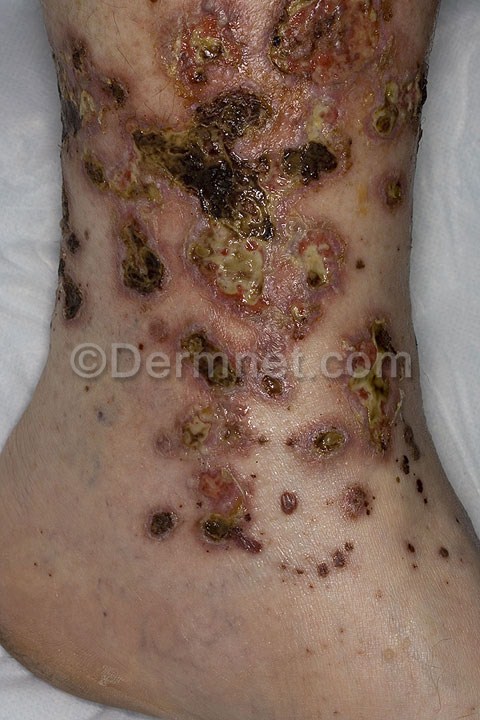
Disease: Vasculitis Photos